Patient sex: F
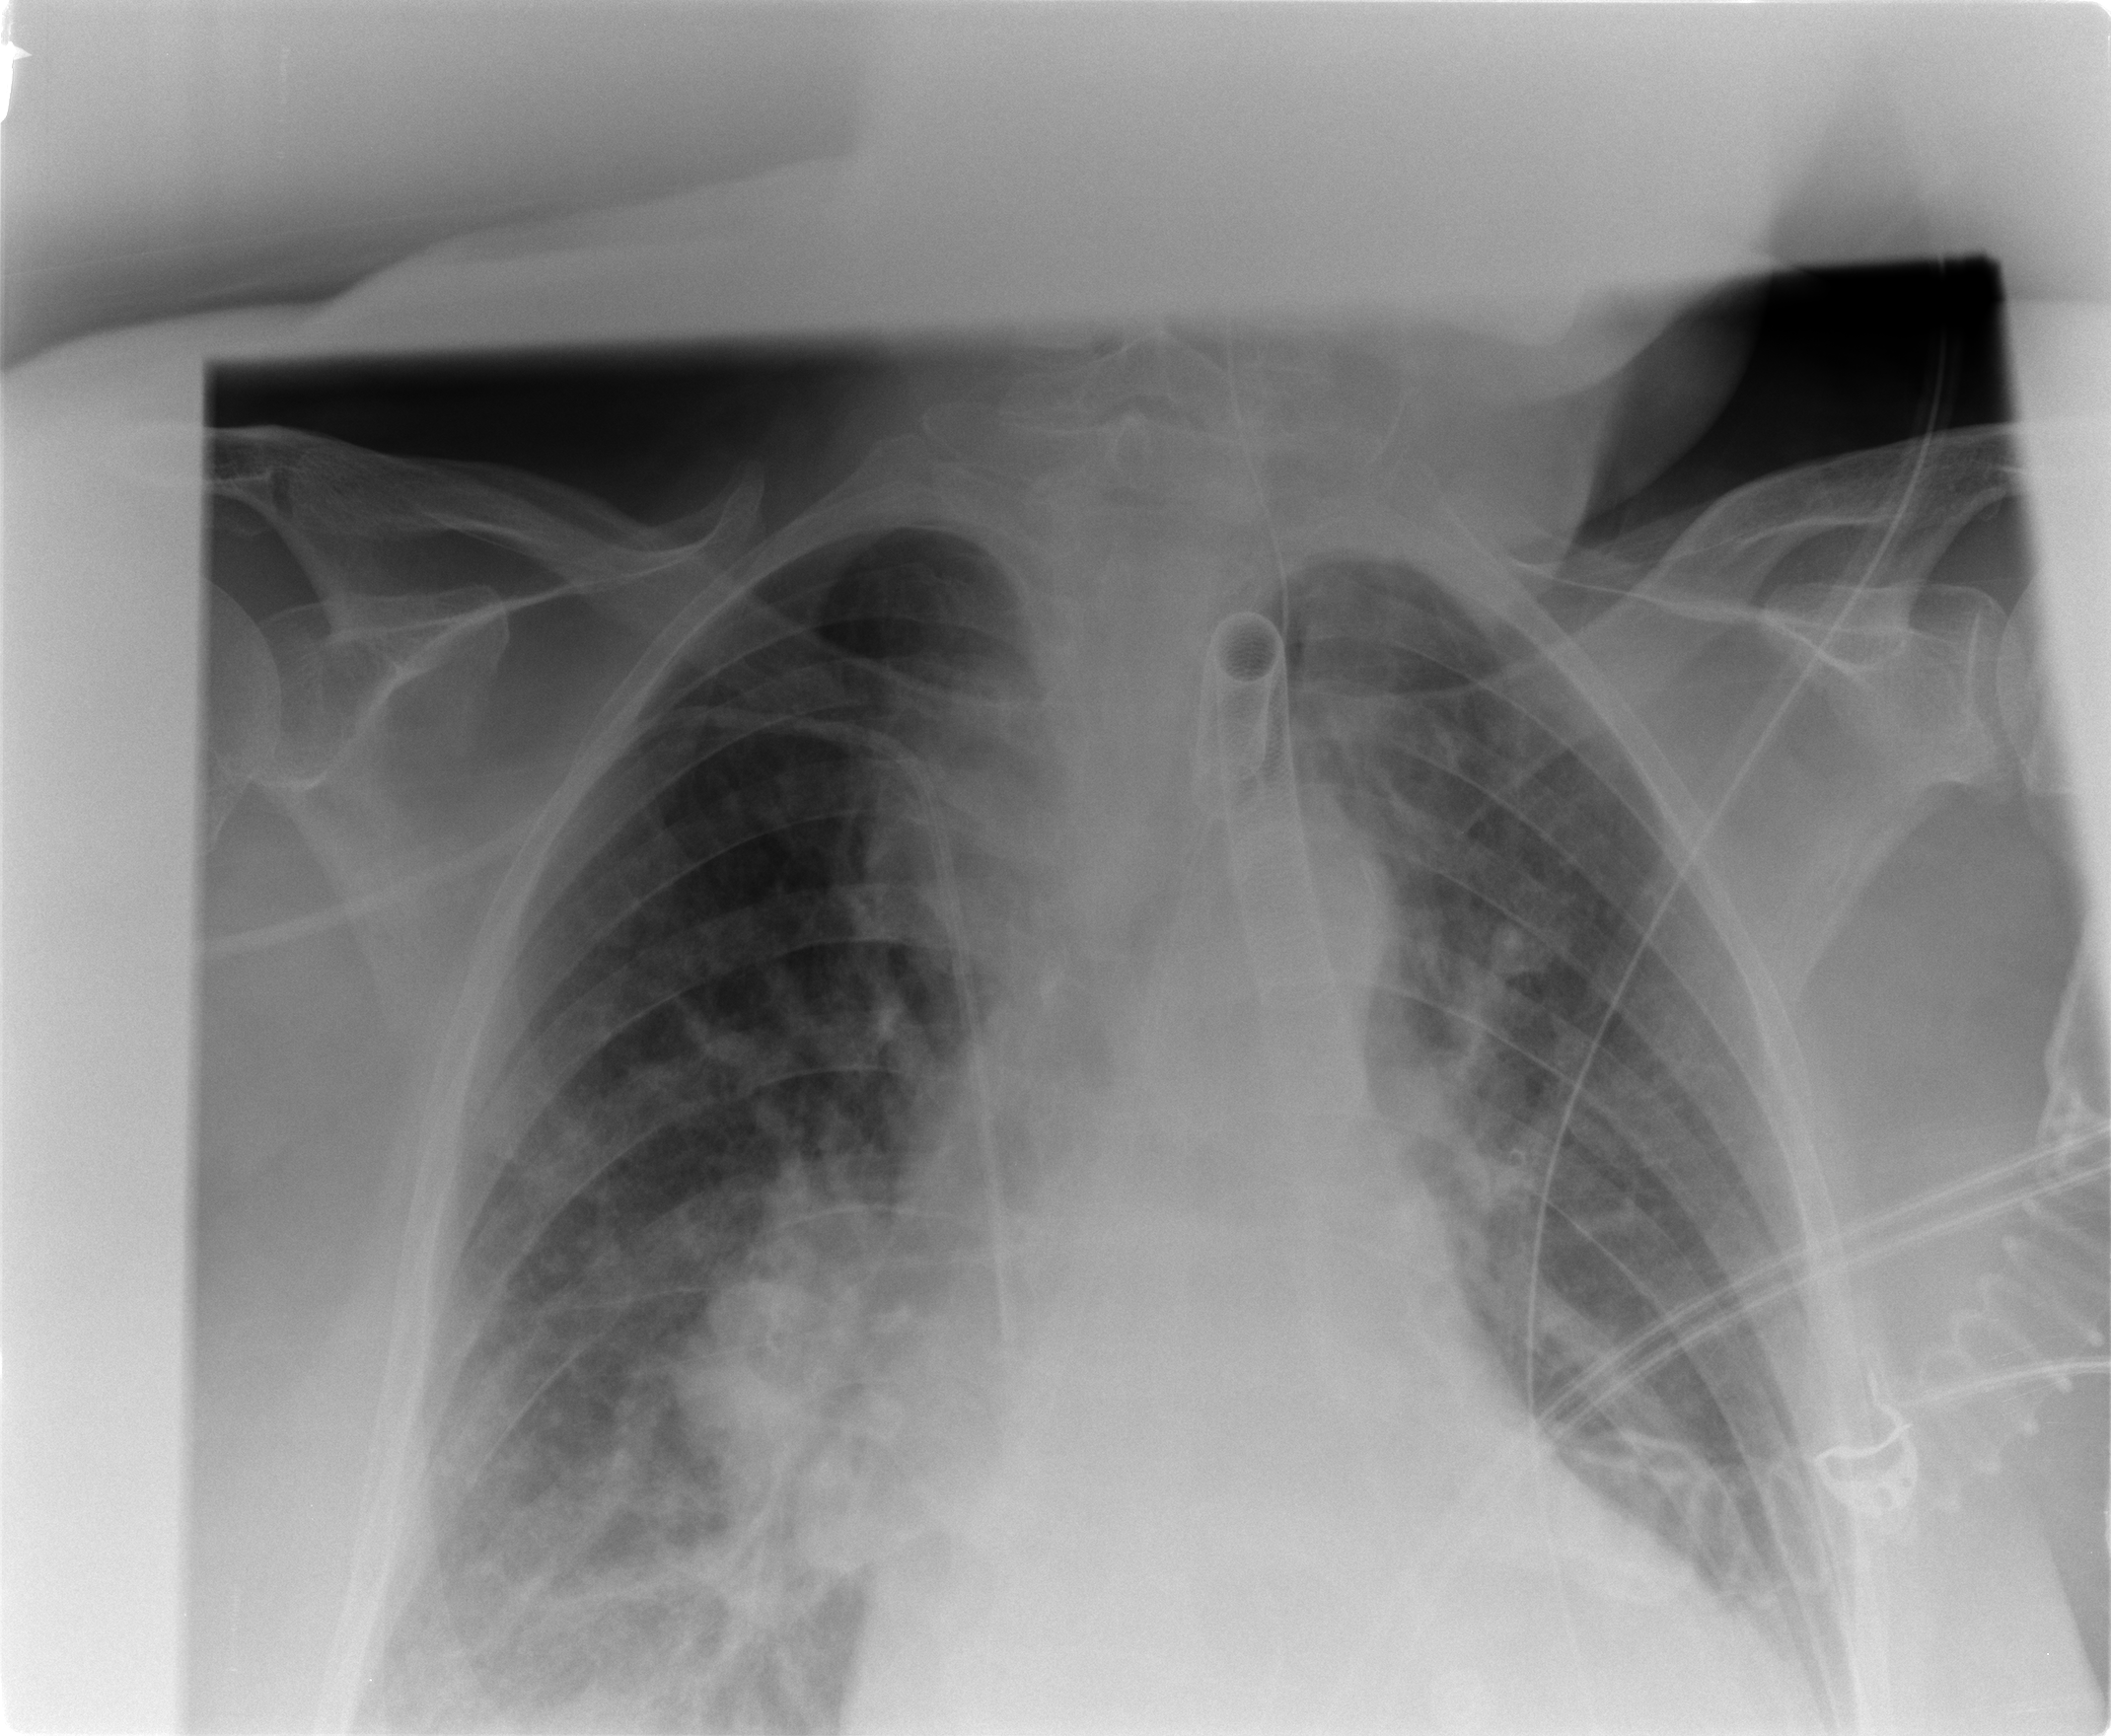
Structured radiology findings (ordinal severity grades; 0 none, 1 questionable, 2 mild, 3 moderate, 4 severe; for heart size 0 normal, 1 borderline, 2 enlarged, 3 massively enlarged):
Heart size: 2
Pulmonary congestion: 2
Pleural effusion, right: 1
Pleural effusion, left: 1
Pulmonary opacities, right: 2
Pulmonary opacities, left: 0
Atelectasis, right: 2
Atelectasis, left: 2